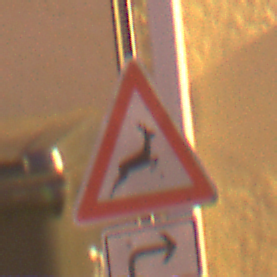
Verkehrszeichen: WildwechselLinks
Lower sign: RichtungsangabeDurchPfeile5
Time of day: Night
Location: Outdoor (Urban)
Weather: Clear
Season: NotSpecified
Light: Artificial